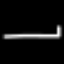
Label: line